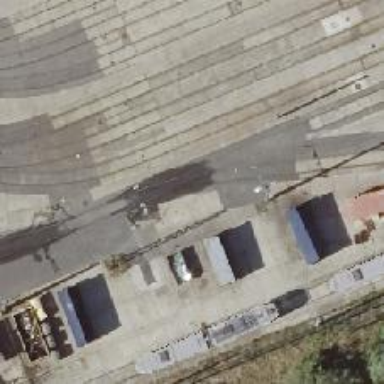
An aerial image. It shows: Railway switch.